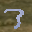
Label: 3